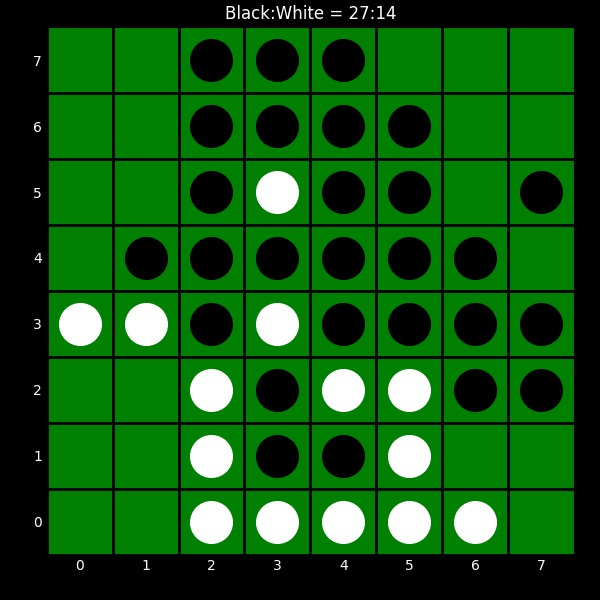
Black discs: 27
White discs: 14